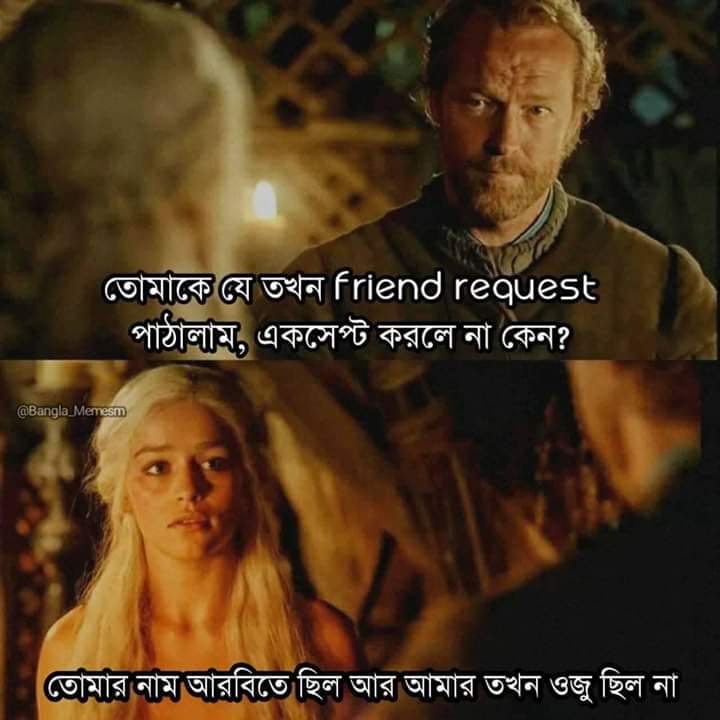
Caption: তোমাকে যে তখন friend request পাঠালাম , একসেপ্ট করলে না কেন ?     তোমার নাম আরবিতে ছিল আর আমার তখন ওজু ছিল না
Label: non-hate